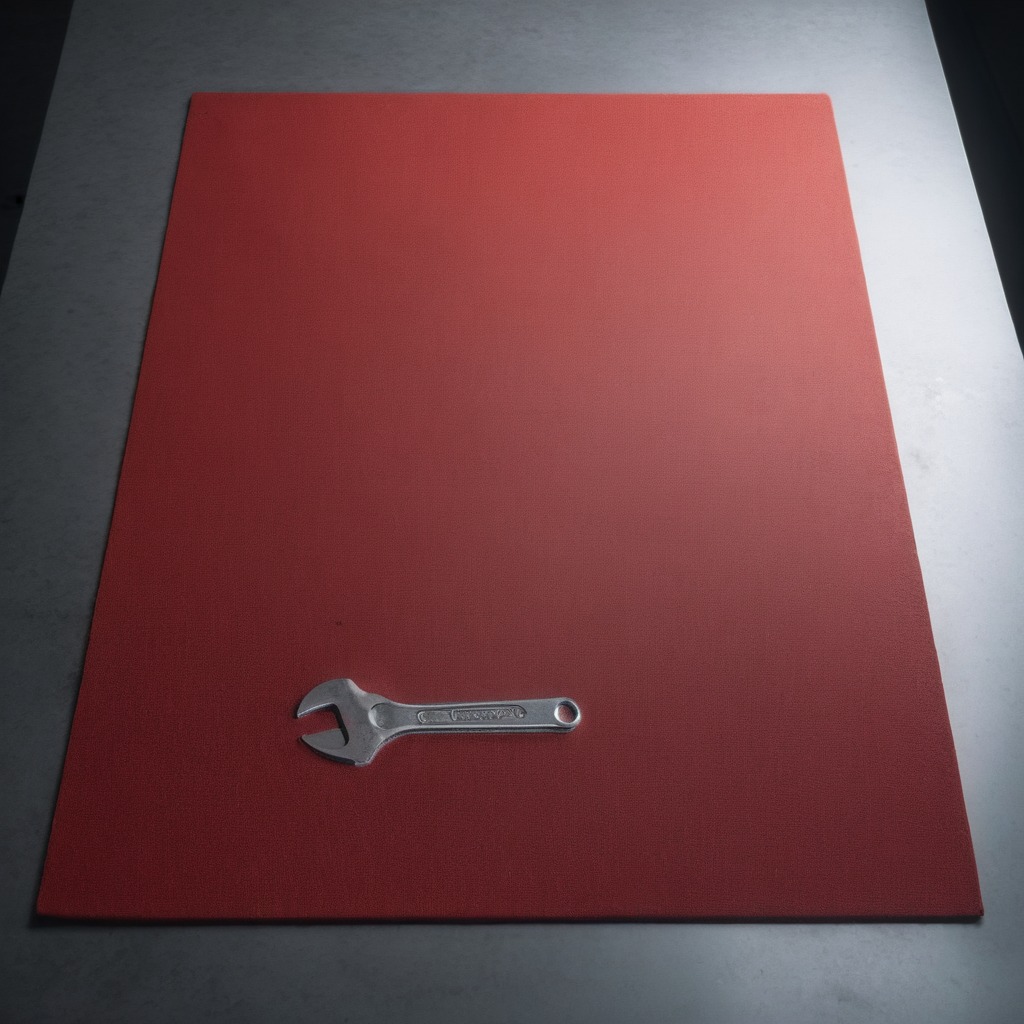
An wrench lying on a clean granite tabletop covered with a red rubber mat inside a workshop under bright overhead lighting crisp shadows high clarity worn but beneath the mat